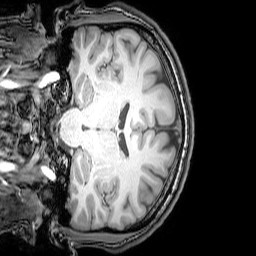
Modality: T1w
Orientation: coronal
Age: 22
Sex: male
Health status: healthy
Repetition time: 0.081 s
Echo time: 0.037 s